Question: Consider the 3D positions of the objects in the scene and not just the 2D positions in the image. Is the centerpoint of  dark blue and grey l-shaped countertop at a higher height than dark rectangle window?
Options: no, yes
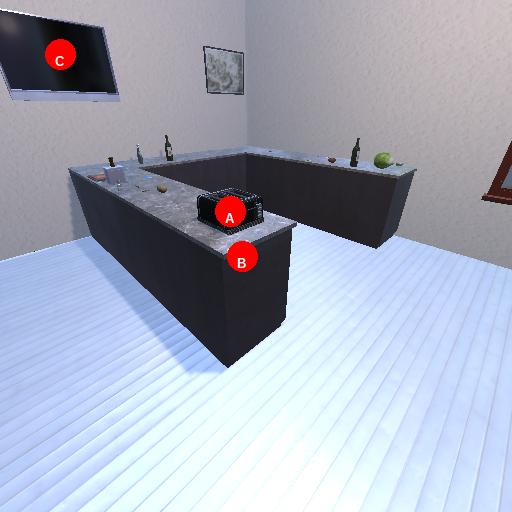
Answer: no